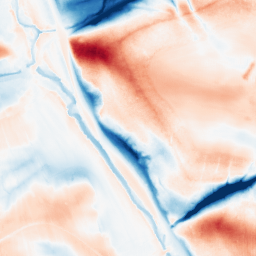
Category: classical
Decomposition family: gaussian_anisotropic
Decomposition parameters: sigma_x: 2
sigma_y: 20
Upsampling method: fft_zeropad
Upsampling parameters: scale: 2
Upsampling scale: 2